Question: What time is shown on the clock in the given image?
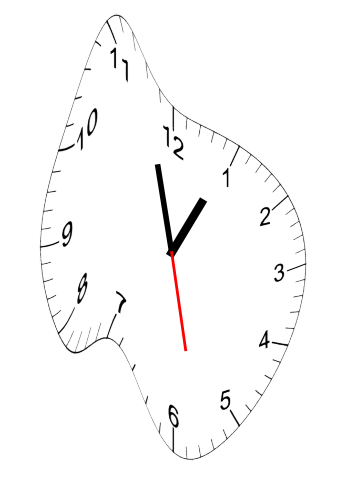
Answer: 12:57:28